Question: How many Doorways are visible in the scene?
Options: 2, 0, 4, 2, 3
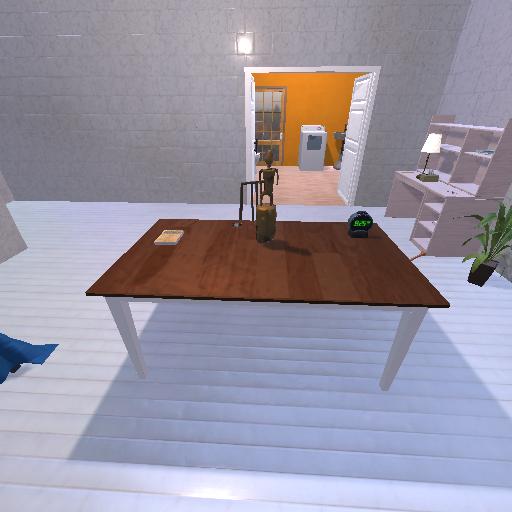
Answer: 2